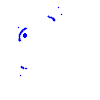
Particle: proton